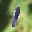
Label: 1